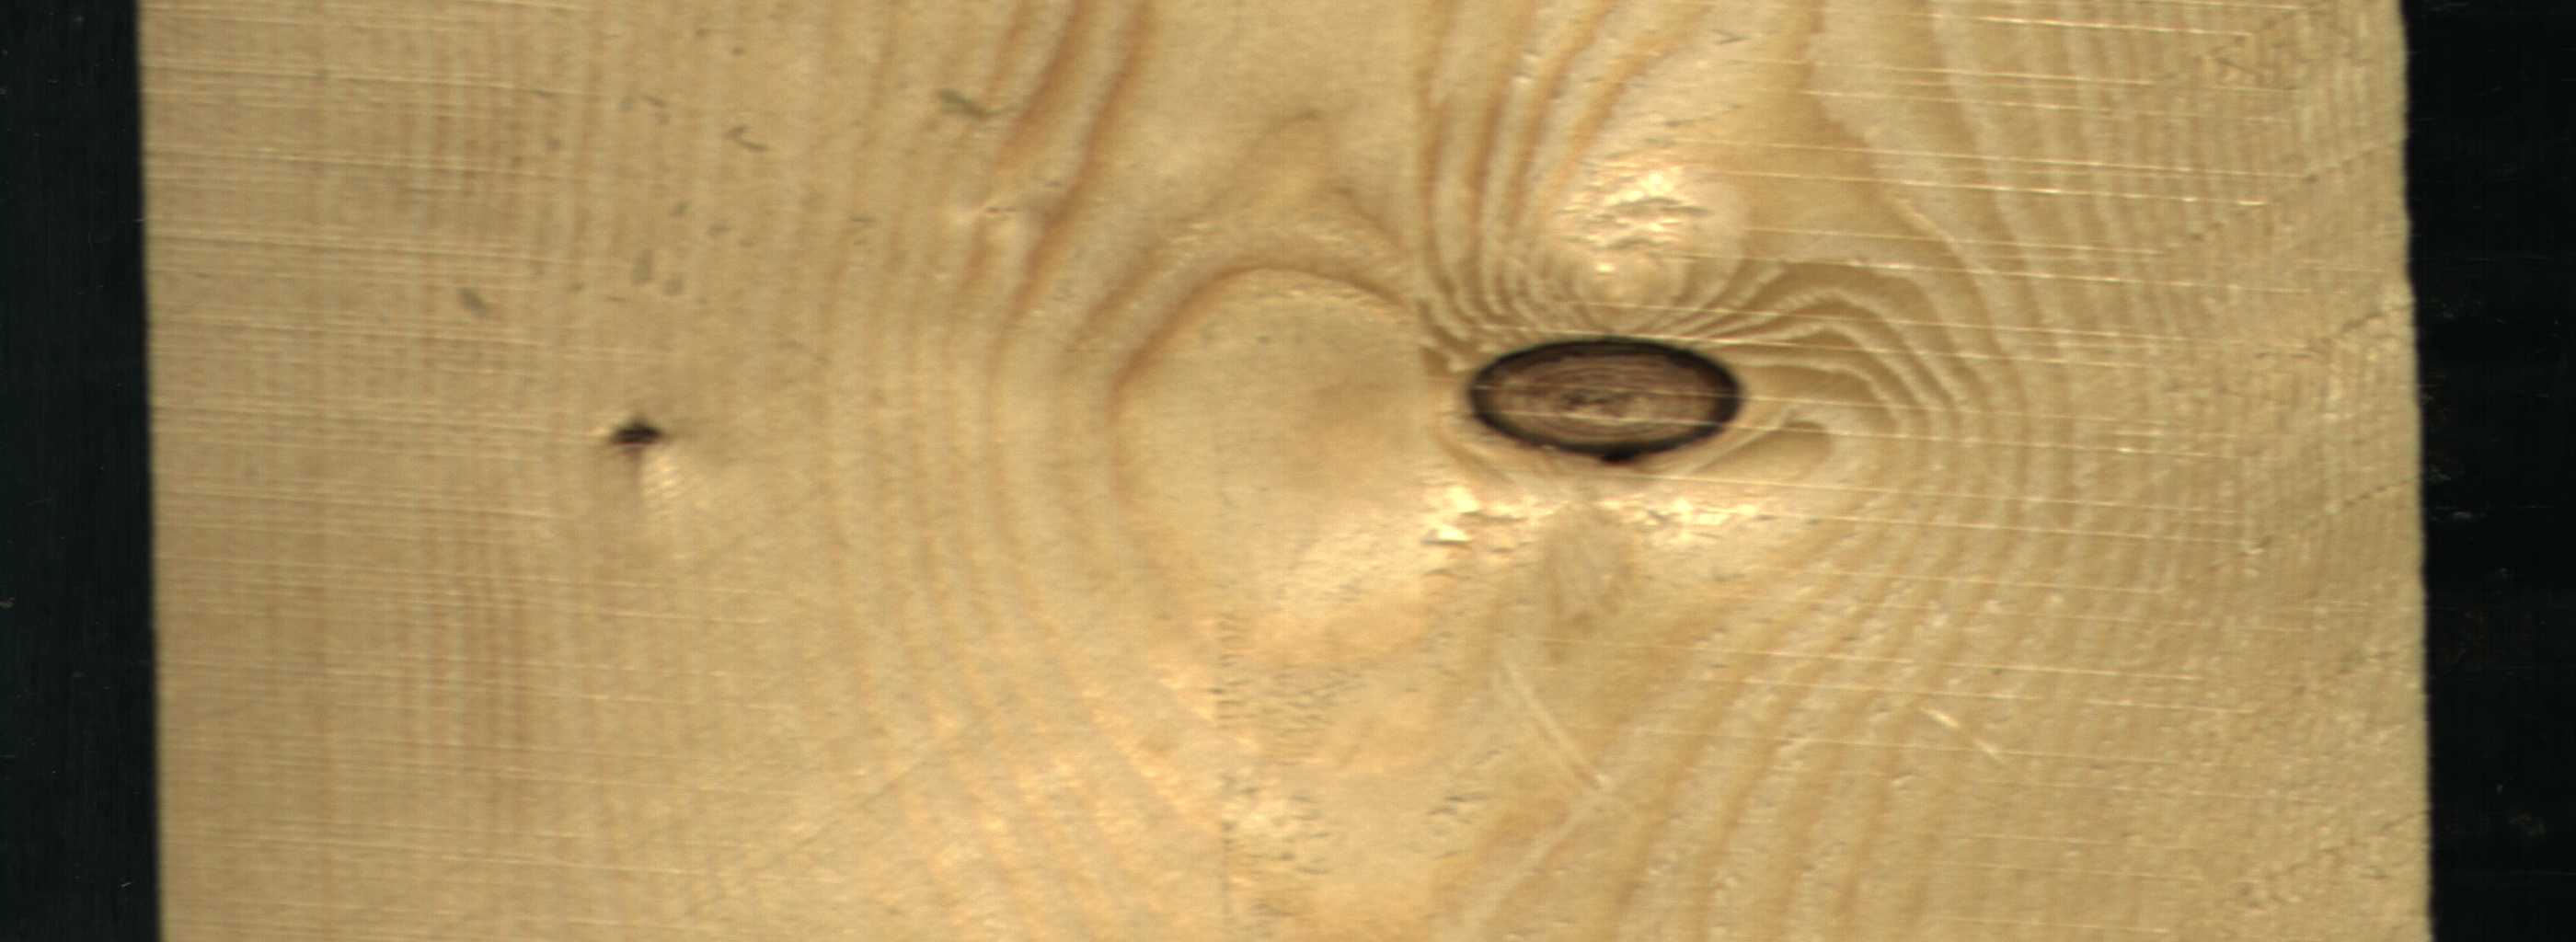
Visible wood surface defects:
Dead_Knot
Dead_Knot